Field crop: maize
Growth stage: 2
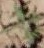
Species: atriplex